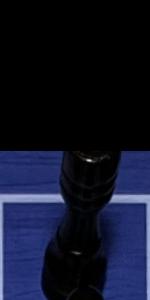
Label: Rook_Black